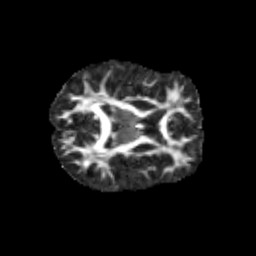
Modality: FA
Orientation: axial
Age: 14
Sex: female
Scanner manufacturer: siemens
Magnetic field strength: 3 T
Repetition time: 3.8 s
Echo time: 0.07 s